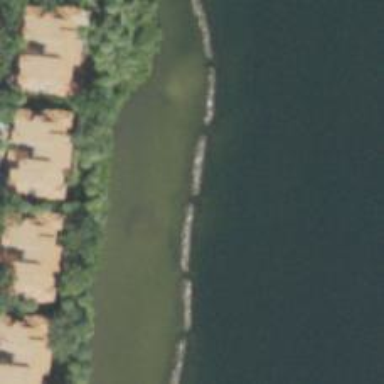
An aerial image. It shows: Breakwater structure.